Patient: sex M, age 46
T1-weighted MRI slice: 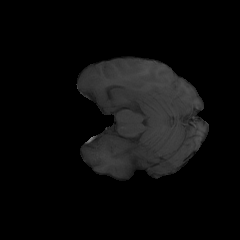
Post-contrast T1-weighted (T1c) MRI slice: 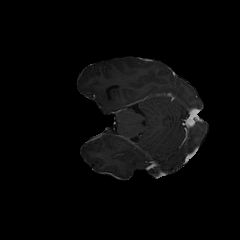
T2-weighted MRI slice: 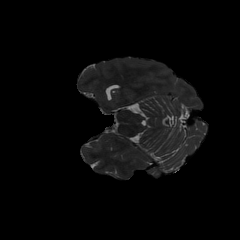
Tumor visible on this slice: no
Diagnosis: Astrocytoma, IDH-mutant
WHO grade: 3